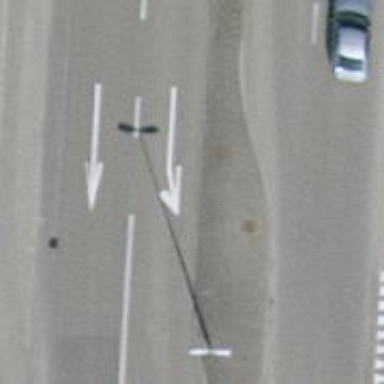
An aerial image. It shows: Primary highway.